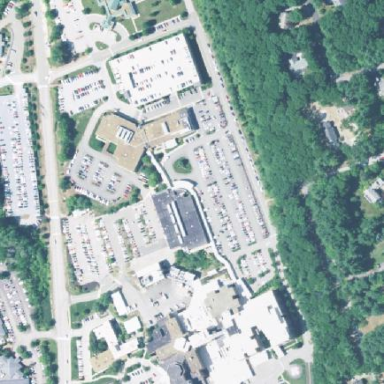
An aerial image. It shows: Healthcare facility identified as hospital.